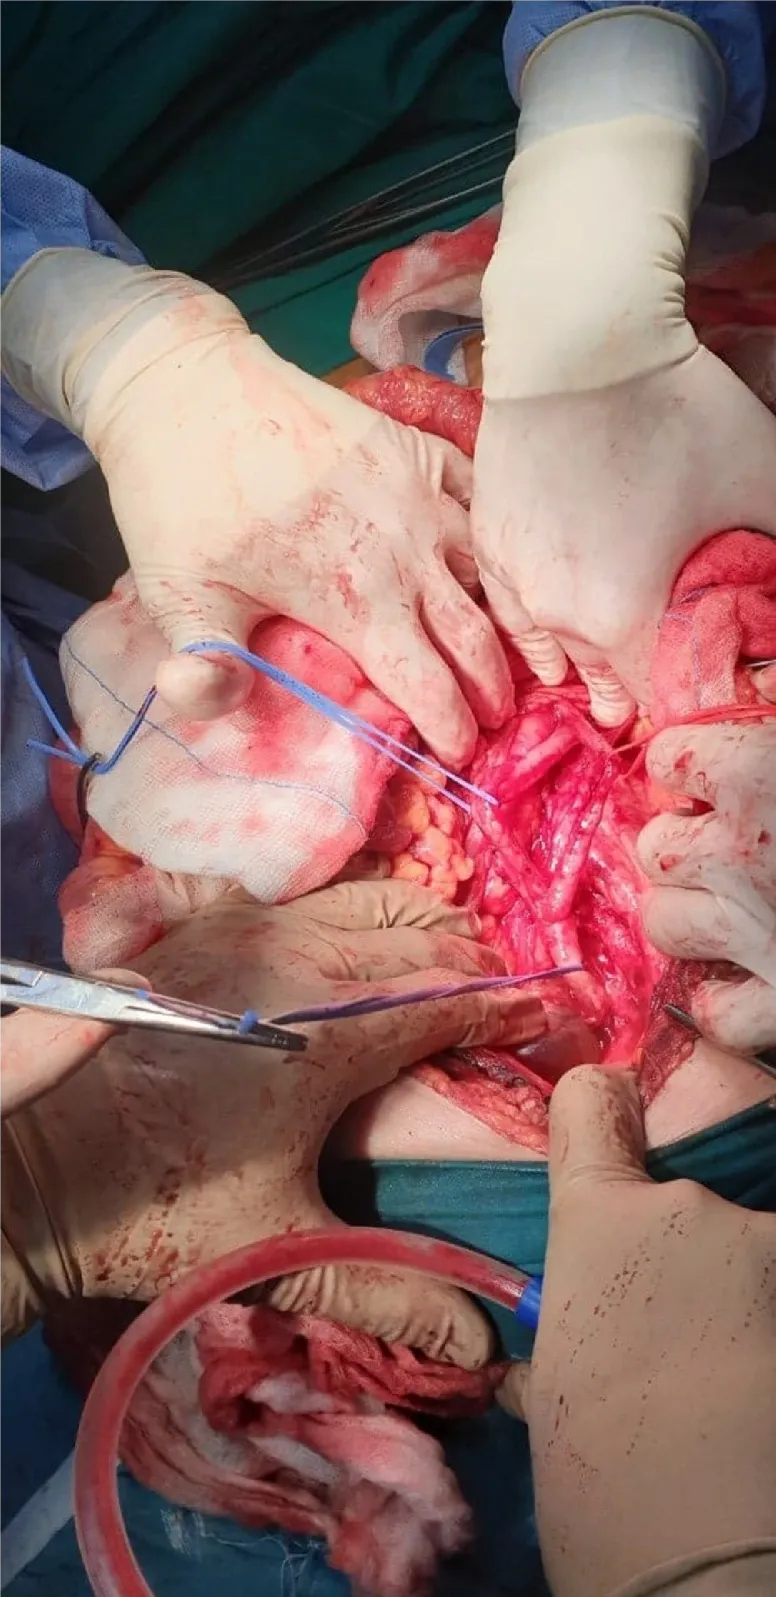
Incomplete duplication of the left ureter.
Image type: medical_photograph (other_medical_photograph)